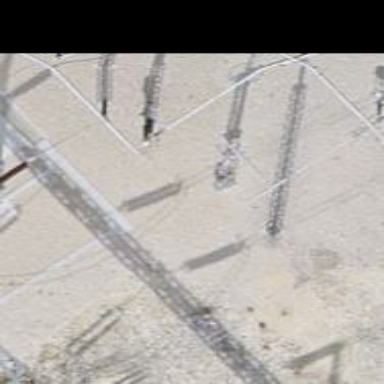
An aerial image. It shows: Busbar power line.